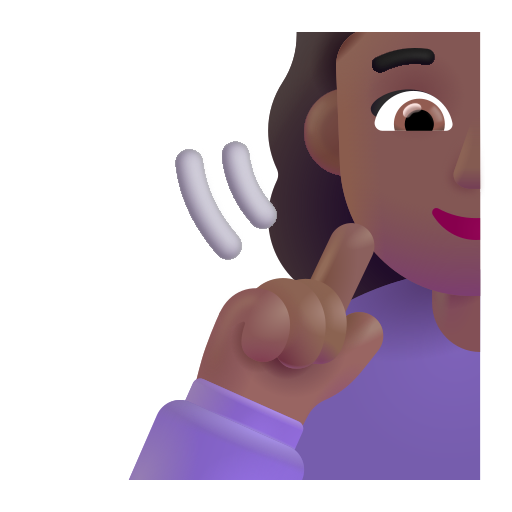
man deaf color  dark